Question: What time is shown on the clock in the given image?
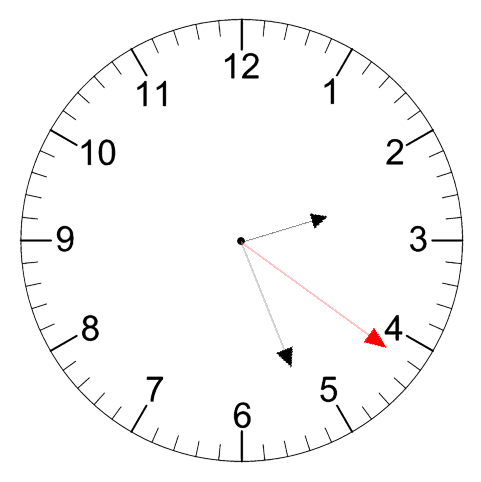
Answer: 02:26:21